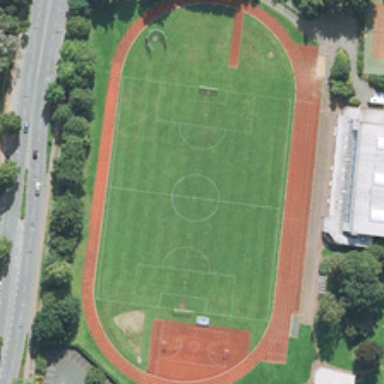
The playground consists of a red track and a green football field .